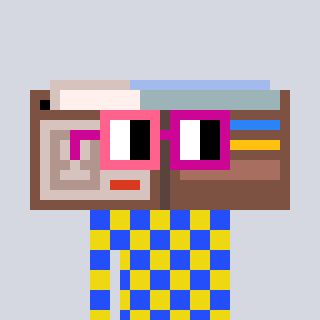
a pixel art character with square pink and red glasses, a wallet-shaped head and a yellow-colored body on a cool background